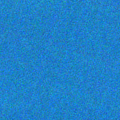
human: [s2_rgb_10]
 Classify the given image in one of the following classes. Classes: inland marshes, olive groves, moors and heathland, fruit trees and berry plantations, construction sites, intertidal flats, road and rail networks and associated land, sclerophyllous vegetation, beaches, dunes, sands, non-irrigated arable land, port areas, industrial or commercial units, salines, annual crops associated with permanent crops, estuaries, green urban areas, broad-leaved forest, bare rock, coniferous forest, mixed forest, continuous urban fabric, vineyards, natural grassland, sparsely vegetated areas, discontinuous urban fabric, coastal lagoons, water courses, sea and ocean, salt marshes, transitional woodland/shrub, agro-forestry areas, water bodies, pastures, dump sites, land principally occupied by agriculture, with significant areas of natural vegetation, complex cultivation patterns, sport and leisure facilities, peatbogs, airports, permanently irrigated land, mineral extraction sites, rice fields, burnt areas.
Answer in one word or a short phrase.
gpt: sea and ocean